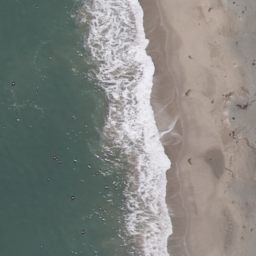
Label: beach